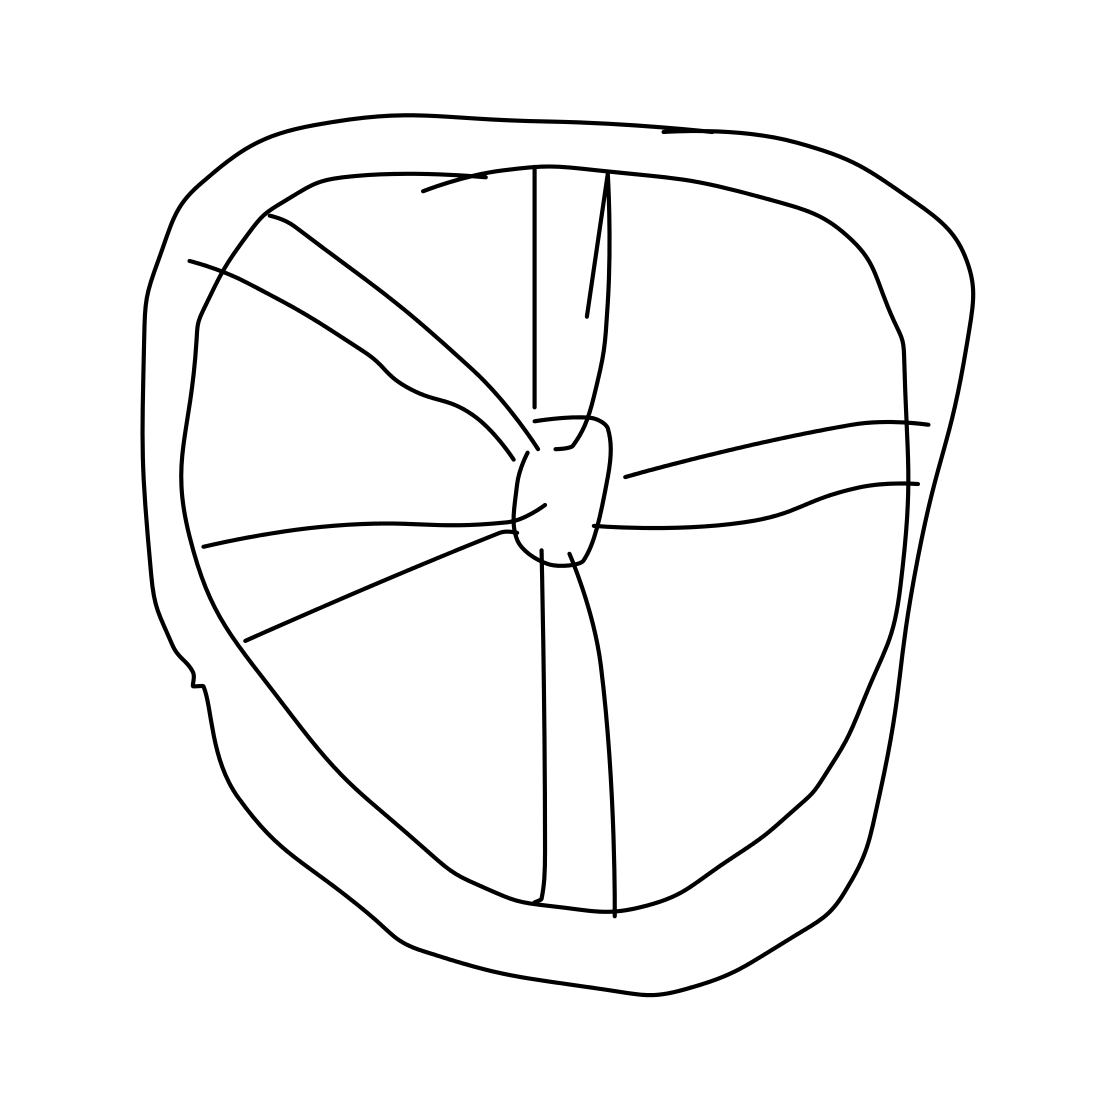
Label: wheel